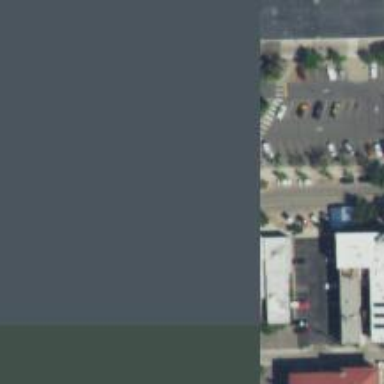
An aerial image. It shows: Parking space is available.